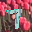
Label: 7